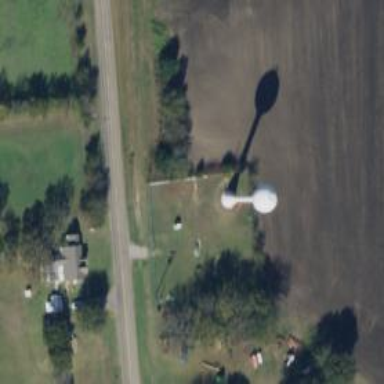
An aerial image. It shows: Water tower that is man-made.